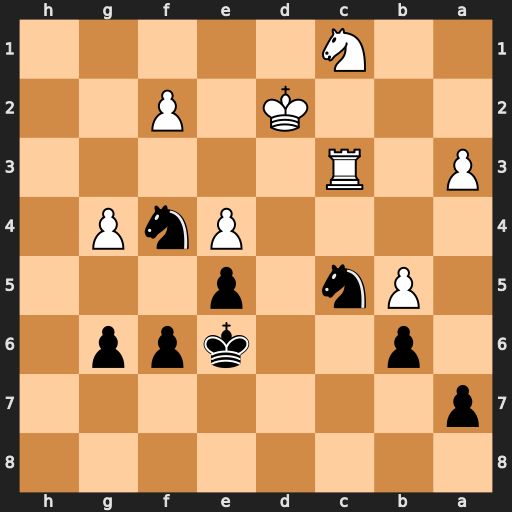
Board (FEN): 8/p7/1p2kpp1/1Pn1p3/4PnP1/P1R5/3K1P2/2N5
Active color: b
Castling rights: -
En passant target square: -
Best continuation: Nxe4+ Kc2 Nxc3